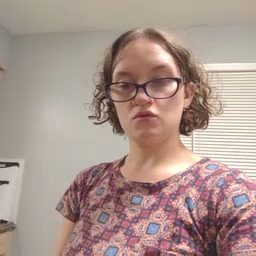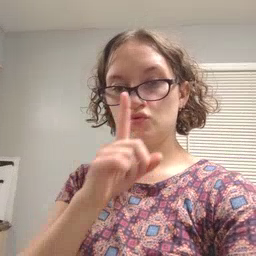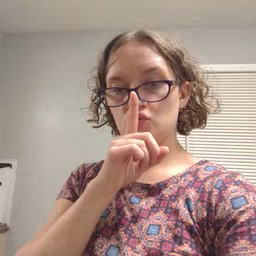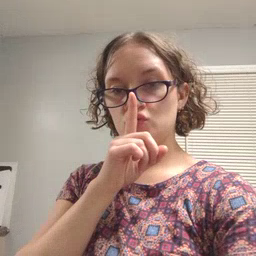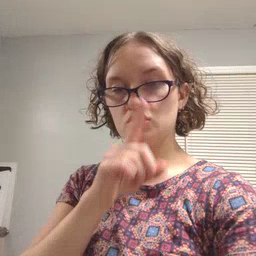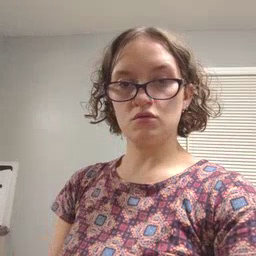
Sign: shhh